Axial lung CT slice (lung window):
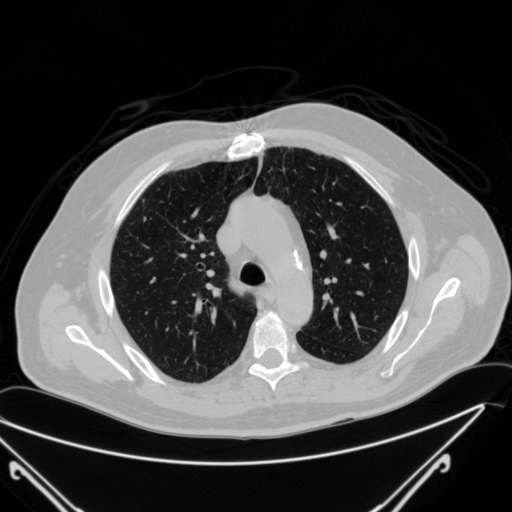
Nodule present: no